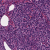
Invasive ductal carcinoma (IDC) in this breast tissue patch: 1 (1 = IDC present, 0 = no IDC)